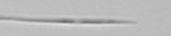
Label: Pseudo-nitzschia